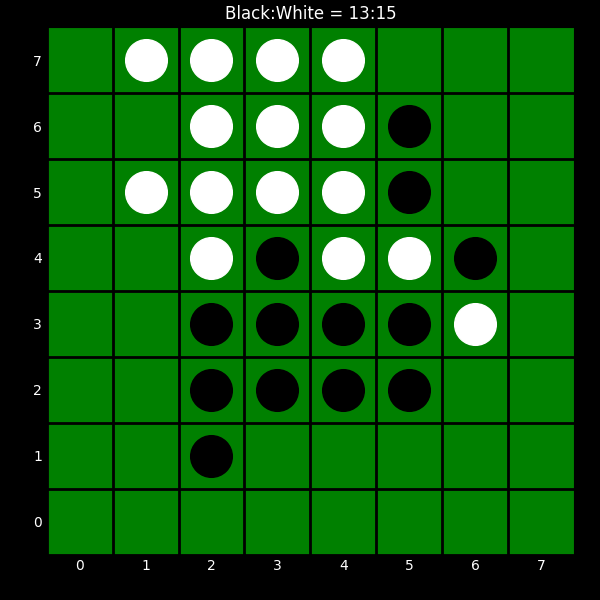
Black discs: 13
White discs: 15